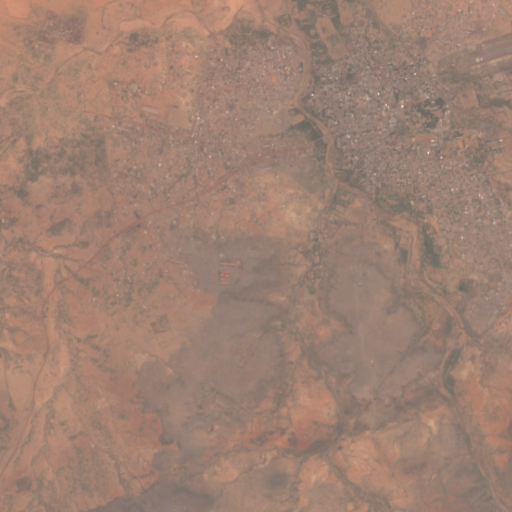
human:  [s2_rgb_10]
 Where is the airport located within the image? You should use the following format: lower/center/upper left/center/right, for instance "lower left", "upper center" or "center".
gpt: The airport is located in the upper right of the image.
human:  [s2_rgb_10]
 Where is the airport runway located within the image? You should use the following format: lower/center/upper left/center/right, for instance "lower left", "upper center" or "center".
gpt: The airport runway is located in the upper right of the image.
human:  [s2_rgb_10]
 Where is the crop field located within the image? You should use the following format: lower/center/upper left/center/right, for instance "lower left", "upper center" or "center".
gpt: The crop field is located in the center right of the image.
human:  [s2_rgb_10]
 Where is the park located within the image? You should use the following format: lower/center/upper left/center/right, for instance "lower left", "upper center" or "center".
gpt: The park is located in the upper right of the image.
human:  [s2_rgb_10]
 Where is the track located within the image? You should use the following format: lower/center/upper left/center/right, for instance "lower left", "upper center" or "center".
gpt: The track is located in the upper right of the image.
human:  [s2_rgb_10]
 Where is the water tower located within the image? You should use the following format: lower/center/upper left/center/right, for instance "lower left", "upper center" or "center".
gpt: The water tower is located in the upper right of the image.
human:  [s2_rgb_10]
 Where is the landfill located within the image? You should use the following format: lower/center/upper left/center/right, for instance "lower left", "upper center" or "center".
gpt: There is no landfill in the image.